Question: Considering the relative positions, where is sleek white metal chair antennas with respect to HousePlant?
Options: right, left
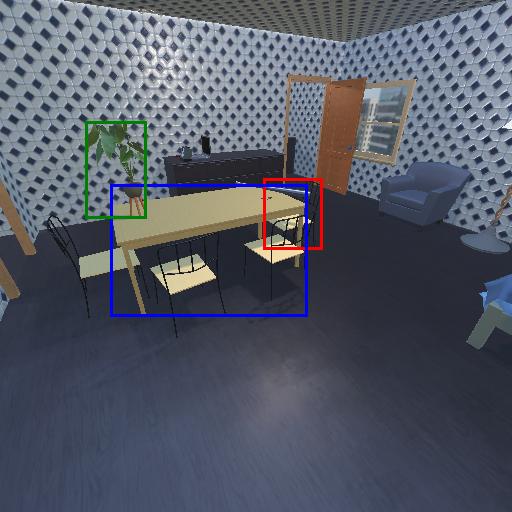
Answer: right